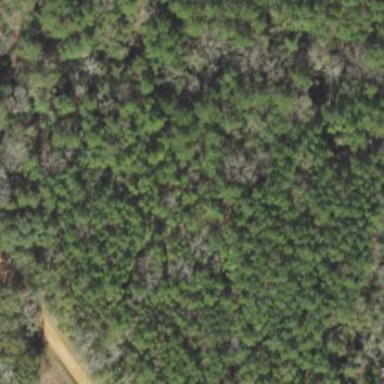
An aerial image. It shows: Woodland consisting mainly of needle-leaved trees.